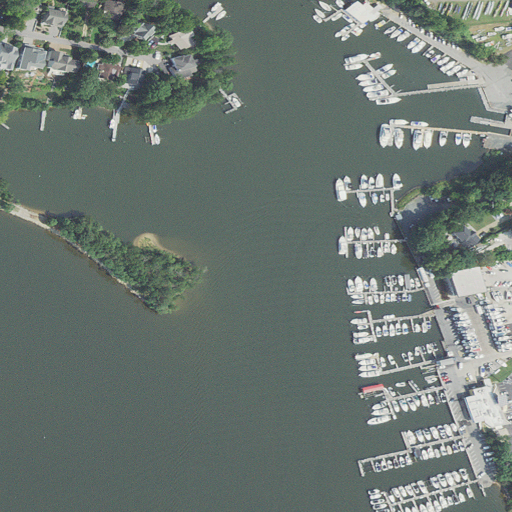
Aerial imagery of cape in Maryland named South Point containing open water, high intensity development, medium intensity development, low intensity development, open development, herbaceous wetlands, woody wetlands, pasture, mixed forest, and deciduous forest